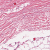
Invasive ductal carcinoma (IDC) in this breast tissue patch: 0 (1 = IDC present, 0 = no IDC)